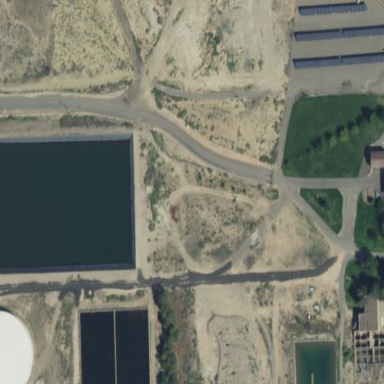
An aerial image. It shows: Water works facility.